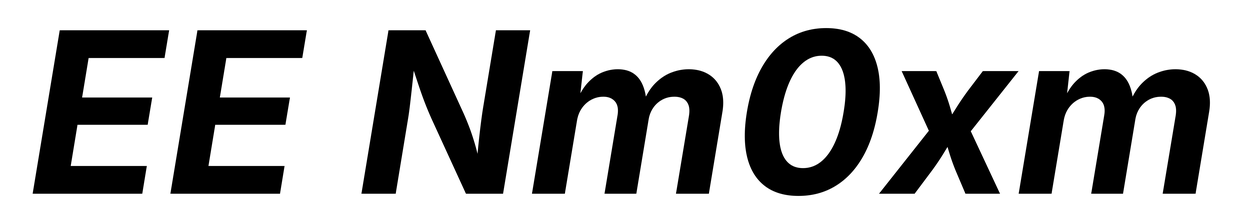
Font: Inter-Italic_Bold_Italic